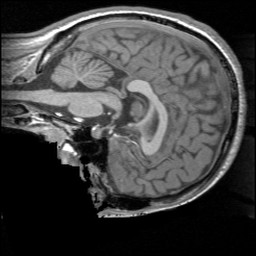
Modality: T1w
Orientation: sagittal